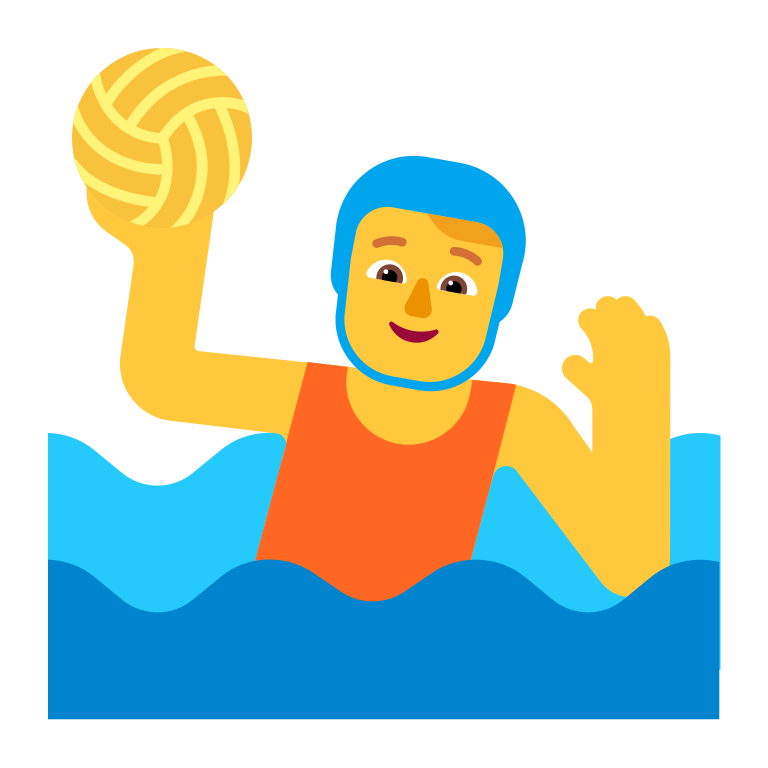
person playing water polo flat default